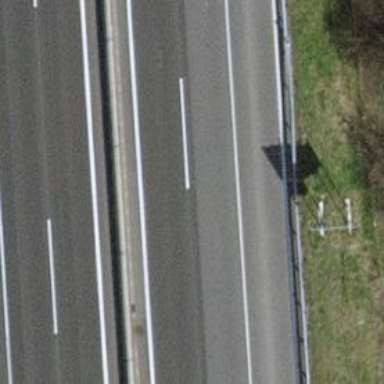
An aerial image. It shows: Asphalt motorway.